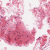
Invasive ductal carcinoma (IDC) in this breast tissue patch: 0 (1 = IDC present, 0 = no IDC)